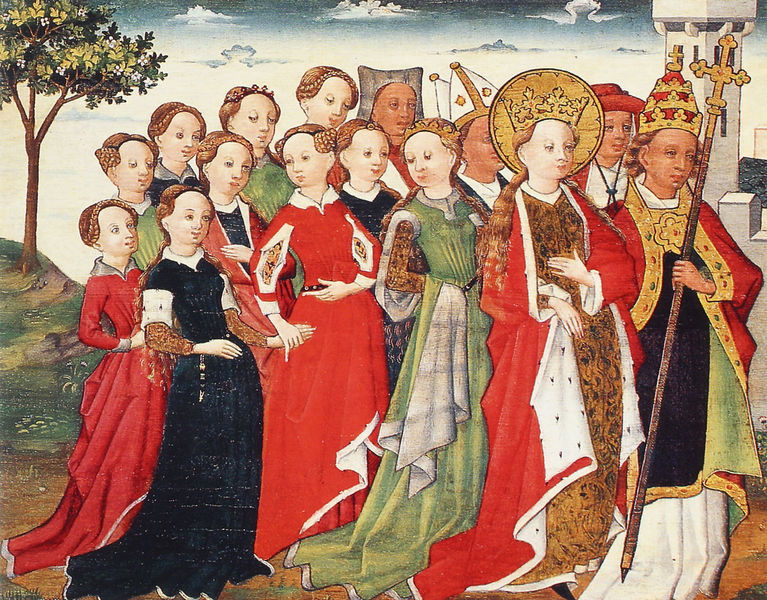
Titel: Kleiner Ursula-Zyklus
Künstler: kölnisch Meister
Institution: Köln, Wallraf-Richartz-Museum
Schlagwörter: baum, gruppe, himmel, weiß, wolken, frauen, grün, menschen, bunt, kleider, schwarz, rot, schloss, wiese, ornament, bibel, halten, hermelin, hügel, gehen, kirche, gold, haare, pflanzen, krone, turm, stab, bischof, gefolge, könig, papst, burg, kreuz, heiligenschein, mitra, prozession, königin, heilige, heilig, maria, insignien, kreuzstab, klone, told, papststab